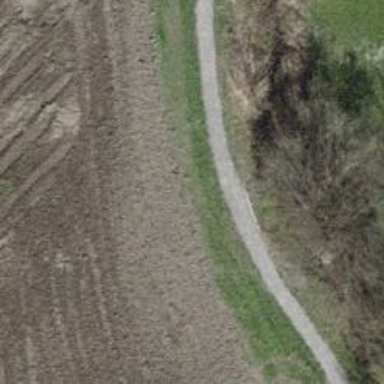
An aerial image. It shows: Unpaved path.